Field crop: maize
Growth stage: 2
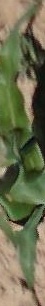
Species: maize